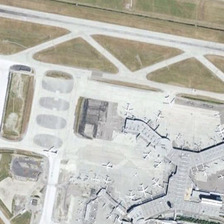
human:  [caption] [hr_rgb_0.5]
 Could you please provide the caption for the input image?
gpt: white runways are near a terminal with many planes in an airport .

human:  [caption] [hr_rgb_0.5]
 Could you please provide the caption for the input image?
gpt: white runways are near a terminal with many planes in an airport .

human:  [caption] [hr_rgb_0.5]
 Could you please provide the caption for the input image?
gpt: white runways are near a terminal with many planes in an airport .

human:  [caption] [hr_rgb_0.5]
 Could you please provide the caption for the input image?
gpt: white runways are near a terminal with many planes in an airport .

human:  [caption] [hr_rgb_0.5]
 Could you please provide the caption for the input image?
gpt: white runways are near a terminal with many planes in an airport .